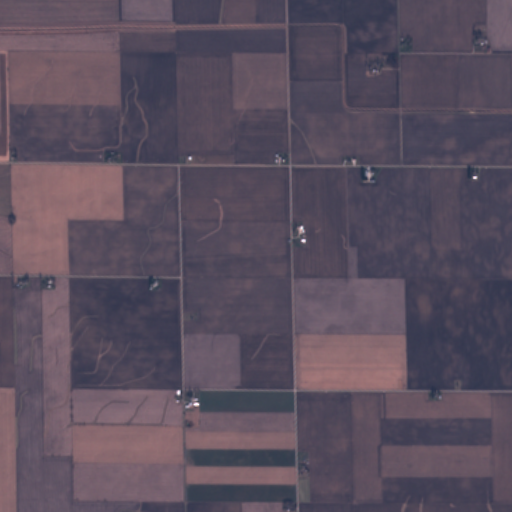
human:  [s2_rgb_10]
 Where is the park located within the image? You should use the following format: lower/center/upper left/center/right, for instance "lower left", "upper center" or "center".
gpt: There is no park in the image.